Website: bh-photo
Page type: receipt
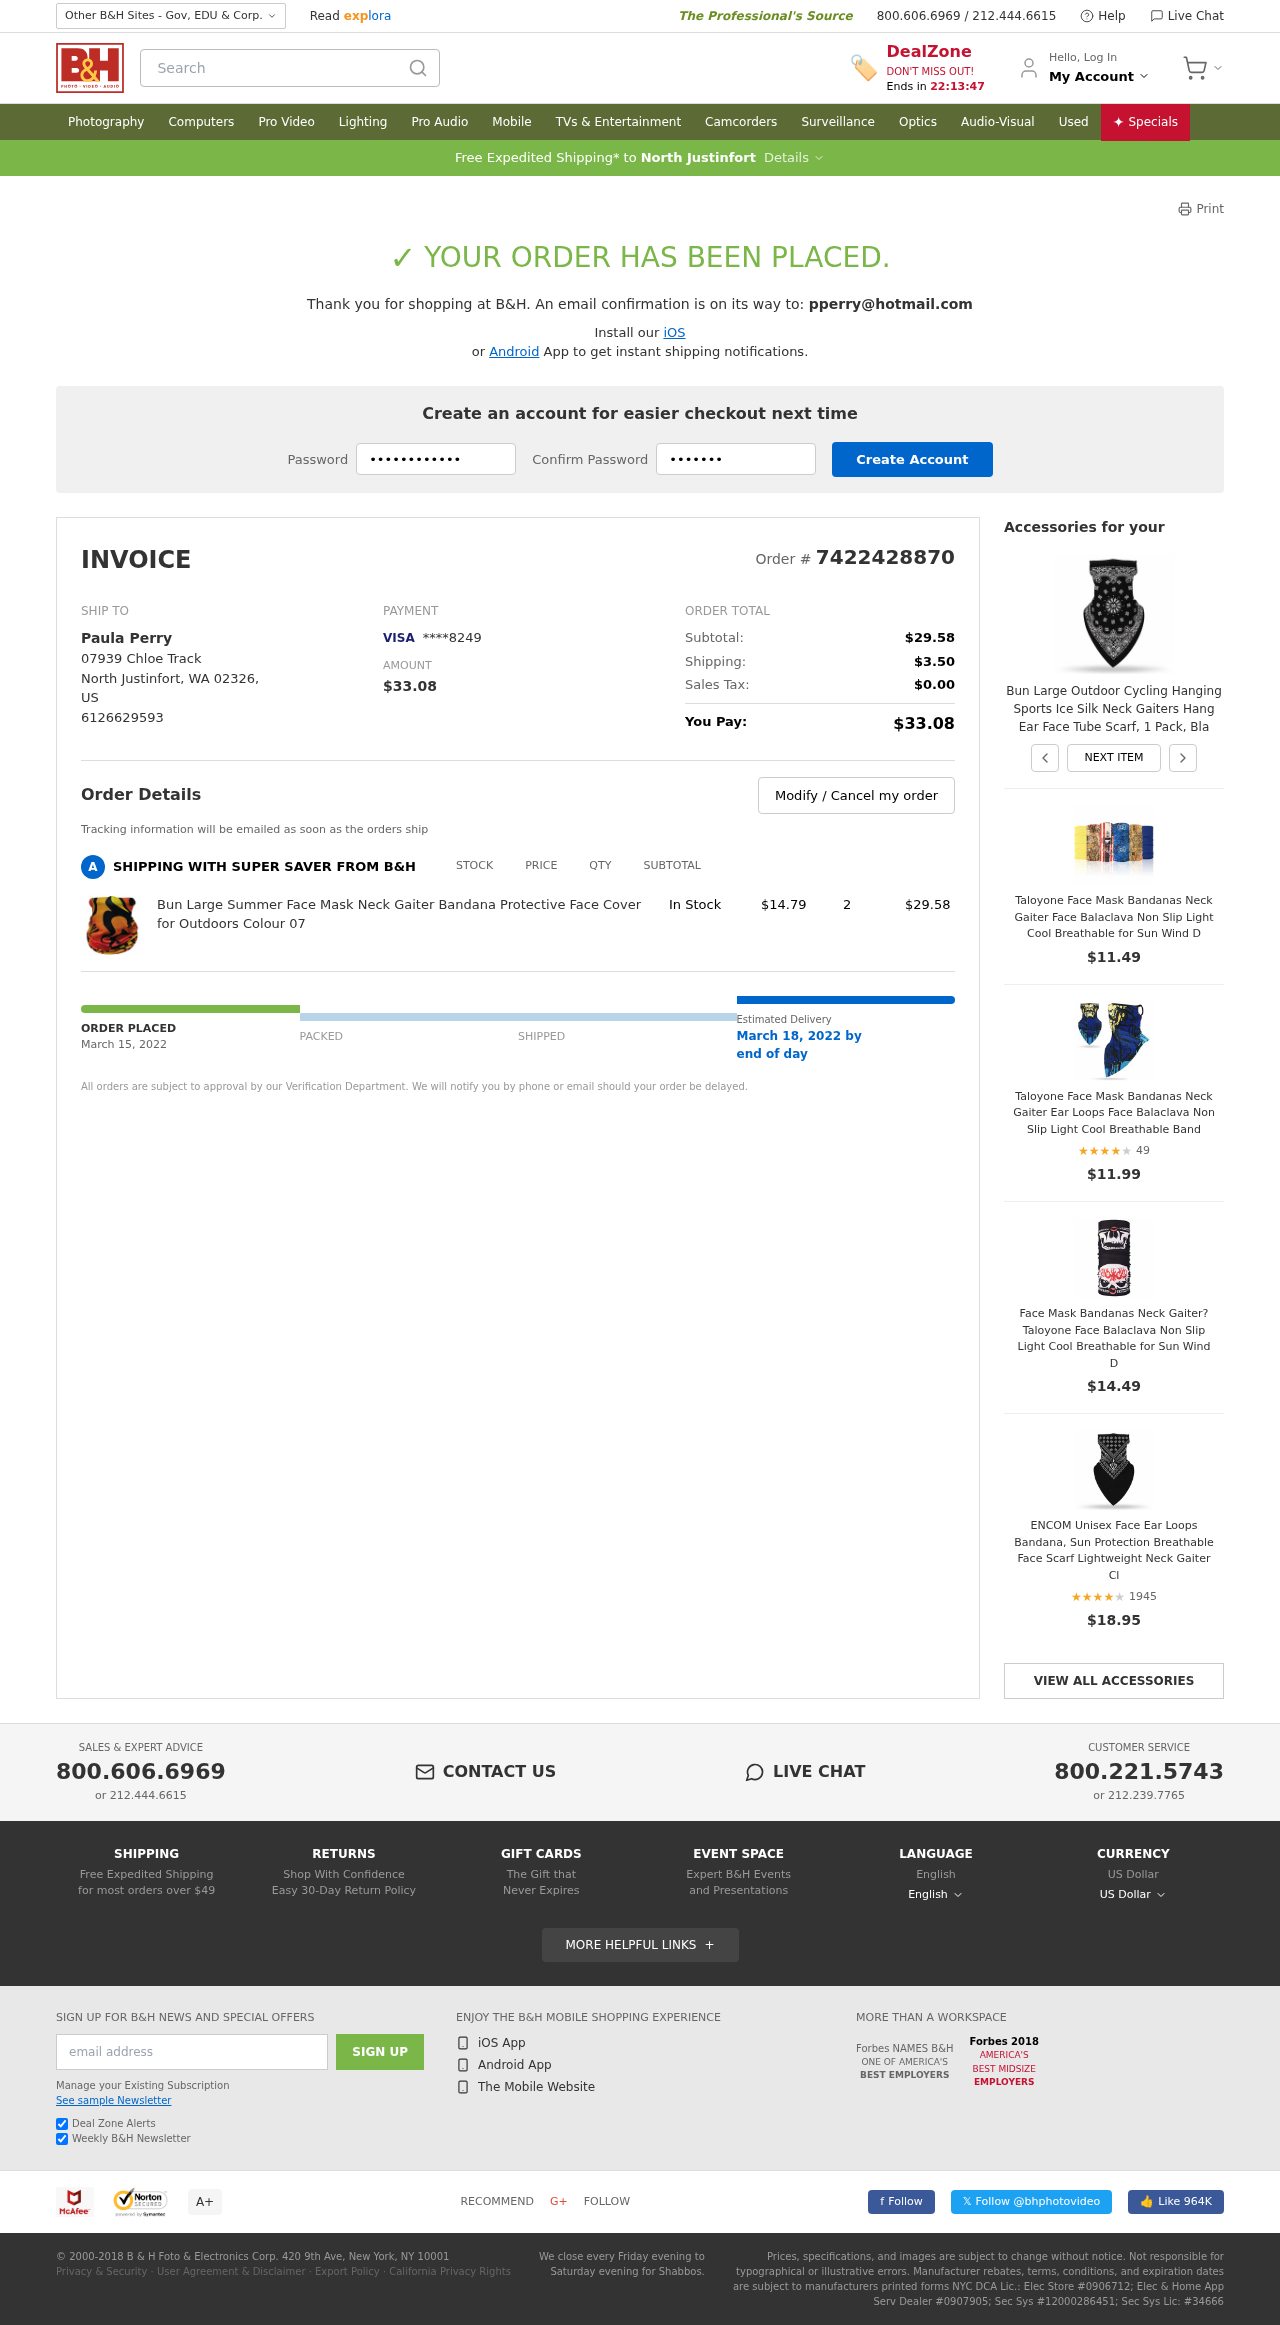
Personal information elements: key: PII_CARD_LAST4
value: ****8249
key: PII_CARD_TYPE
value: VISA
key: PII_CITY
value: North Justinfort
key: PII_COUNTRY_CODE
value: US
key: PII_EMAIL
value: pperry@hotmail.com
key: PII_FULLNAME
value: Paula Perry
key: PII_PHONE
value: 6126629593
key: PII_POSTCODE
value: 02326
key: PII_STATE_ABBR
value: WA
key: PII_STREET
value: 07939 Chloe Track
Product elements: key: PRODUCT1_NAME
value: Bun Large Summer Face Mask Neck Gaiter Bandana Protective Face Cover for Outdoors Colour 07
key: PRODUCT1_PRICE
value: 14.79
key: PRODUCT1_QUANTITY
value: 2
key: PRODUCT2_NAME
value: Bun Large Outdoor Cycling Hanging Sports Ice Silk Neck Gaiters Hang Ear Face Tube Scarf, 1 Pack, Bla
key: PRODUCT3_NAME
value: Taloyone Face Mask Bandanas Neck Gaiter Face Balaclava Non Slip Light Cool Breathable for Sun Wind D
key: PRODUCT3_PRICE
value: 11.49
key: PRODUCT4_NAME
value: Taloyone Face Mask Bandanas Neck Gaiter Ear Loops Face Balaclava Non Slip Light Cool Breathable Band
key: PRODUCT4_NUM_RATINGS
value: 49
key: PRODUCT4_PRICE
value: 11.99
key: PRODUCT4_RATING
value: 3.9
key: PRODUCT5_NAME
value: Face Mask Bandanas Neck Gaiter?Taloyone Face Balaclava Non Slip Light Cool Breathable for Sun Wind D
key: PRODUCT5_PRICE
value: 14.49
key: PRODUCT6_NAME
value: ENCOM Unisex Face Ear Loops Bandana, Sun Protection Breathable Face Scarf Lightweight Neck Gaiter Cl
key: PRODUCT6_NUM_RATINGS
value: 1945
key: PRODUCT6_PRICE
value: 18.95
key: PRODUCT6_RATING
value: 3.9
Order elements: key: ORDER_ID
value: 7422428870
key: ORDER_TOTAL
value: $33.08
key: ORDER_SUBTOTAL
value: $29.58
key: ORDER_SHIPPING_COST
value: $3.50
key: ORDER_TAX
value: $0.00
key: ORDER_DATE
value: March 15, 2022
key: ORDER_DELIVERY_DATE
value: March 18, 2022 by
Search elements: key: HEADER_SEARCH
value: Search